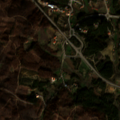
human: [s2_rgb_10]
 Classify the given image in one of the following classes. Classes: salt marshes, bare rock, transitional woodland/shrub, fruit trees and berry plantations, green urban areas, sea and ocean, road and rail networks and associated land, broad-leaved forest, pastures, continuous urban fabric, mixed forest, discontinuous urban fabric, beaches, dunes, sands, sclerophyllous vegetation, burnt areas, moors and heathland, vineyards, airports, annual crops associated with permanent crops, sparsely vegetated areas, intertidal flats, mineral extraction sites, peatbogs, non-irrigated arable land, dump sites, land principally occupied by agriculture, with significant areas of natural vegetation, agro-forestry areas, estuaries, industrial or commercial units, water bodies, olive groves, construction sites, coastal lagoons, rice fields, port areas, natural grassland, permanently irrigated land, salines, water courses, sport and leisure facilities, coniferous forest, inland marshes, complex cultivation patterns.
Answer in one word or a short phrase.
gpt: complex cultivation patterns, land principally occupied by agriculture, with significant areas of natural vegetation, coniferous forest, mixed forest